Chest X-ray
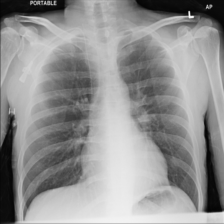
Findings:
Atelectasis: negative
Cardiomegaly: negative
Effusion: negative
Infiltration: negative
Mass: negative
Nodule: negative
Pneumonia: negative
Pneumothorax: negative
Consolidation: negative
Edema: negative
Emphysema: negative
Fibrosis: negative
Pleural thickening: negative
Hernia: negative